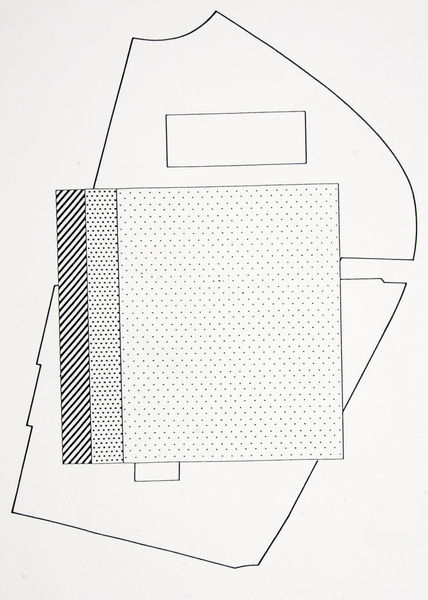
Titel: Paris, Parc de la Villette (Wettbewerbsprojekt) - Ausgangshypothese
Künstler: OMA (Office for Metropolitan Architecture)
Schlagwörter: weiß, grau, schwarz, plan